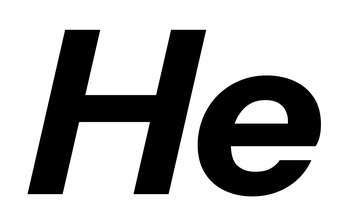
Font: InstrumentSans-Italic_Bold_Italic